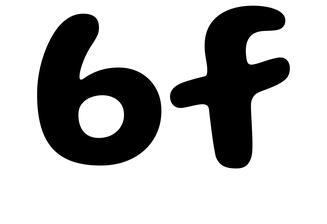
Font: Gluten_SemiBold